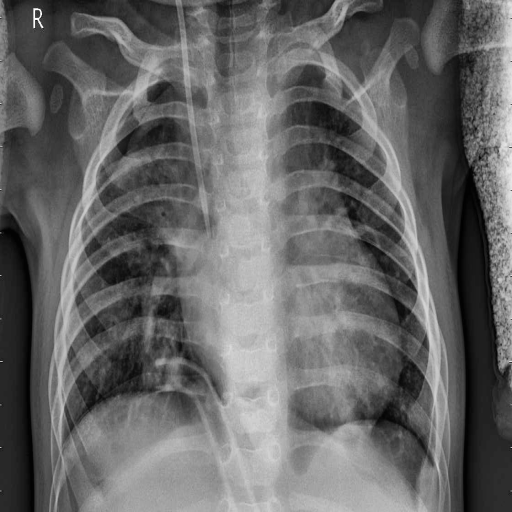
Finding: PNEUMONIA